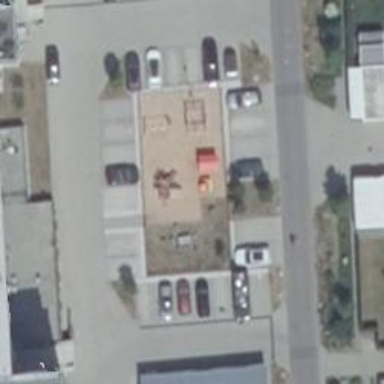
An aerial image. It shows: Playground area for leisure land.